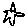
Label: star